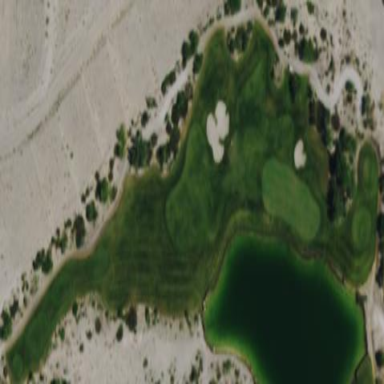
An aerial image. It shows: Rough grassy area used for golf.